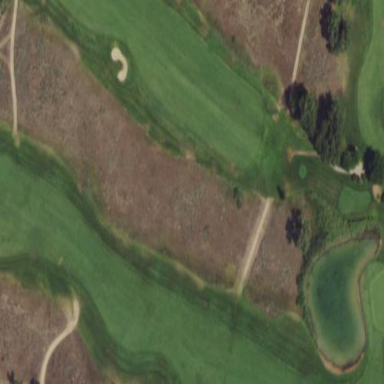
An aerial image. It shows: Scenic golf fairway.